Interaction volume radius: 10 \u00c5
Interaction volume height: 40 \u00c5
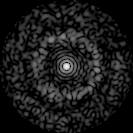
Disorder parameter: 0.8411